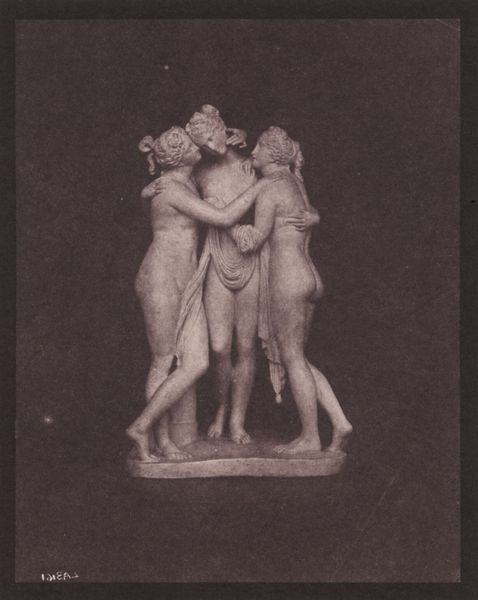
Titel: Die drei Grazien
Künstler: William Henry Fox Talbot
Standort: Lacock (UK)
Institution: Sammlung Lacock
Schlagwörter: akt, gruppe, hand, kopf, körper, nackt, weiß, akte, frauen, menschen, mädchen, elegant, frau, frisur, frisuren, grau, haar, köpfe, marmor, profil, rücken, schwarz, tuch, schleife, tanz, gesichter, jung, arm, arme, halten, sockel, stein, bild, hände, haare, stehend, drei, gewänder, locken, renaissance, skulptur, statue, beine, schärpe, bein, dutt, füße, gesäß, hintern, küssen, liebe, umarmung, zöpfe, haarband, grazien, zopf, bauch, faltenwurf, kontrapost, nackte, plastik, plinthe, knie, foto, fotografie, photographie, bad, umarmen, antike, fuss, arsch, schönheit, jungfrau, mythologie, zuneigung, photo, nippes, götter, griechisch, göttinen, musen, venus, standbein, fotographie, klassik, miniatur, verspielt, kleinkunst, glück, anmut, römisch, staue, plinte, göttinnen, raffael, lieblich, umschlungen, bedeckung, dreiergruppe, tugenden, haarbänder, drei grazien, grazie, thorvaldsen, neine, thorwaldsen, stature, skulpuren, 3, po, sliöptur